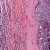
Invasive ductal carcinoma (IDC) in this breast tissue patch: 1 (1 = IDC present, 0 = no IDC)